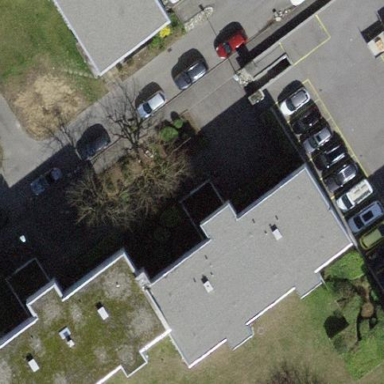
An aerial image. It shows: Building with flat roof.